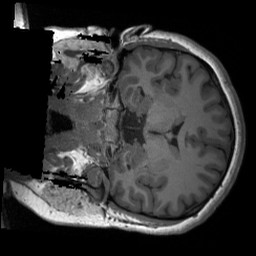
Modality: T1w
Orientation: coronal
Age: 22
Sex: female
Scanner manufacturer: siemens
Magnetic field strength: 3 T
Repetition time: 1.9 s
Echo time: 0.00232 s